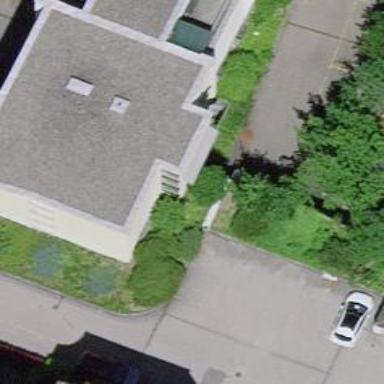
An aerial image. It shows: Retaining wall.